Question: I'm using the following code within XCode, building for iOS with ARC enabled. Why are these errors appearing?

Here's my code:
'''
KeychainItemWrapper *keychainItem = [[KeychainItemWrapper alloc] initWithIdentifier:@"Test" accessGroup:nil];
[keychainItem setObject:@"Test" forKey:kSecAttrService];
[keychainItem setObject:password.text forKey:kSecValueData];
[keychainItem setObject:username.text forKey:kSecAttrAccount];
'''
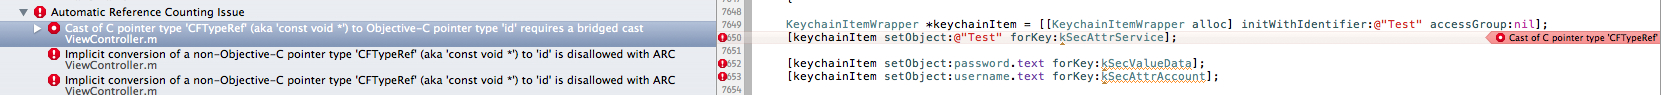
Answer: You're getting this because 'kSecAttrAccount' and such aren't Obj-C types. Just place a '(__bridge id)' before each like
'''
[keychainItem setObject:password.text forKey:(__bridge id)kSecValueData];
'''